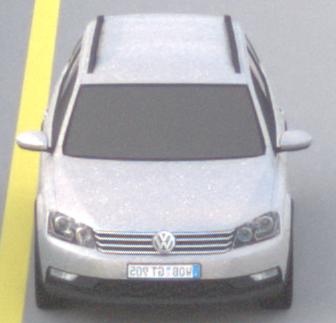
Make: VW
Model: Passat Alltrack 1.8 TSI
Detailed model: Passat (B7) Alltrack
Model produced from: 2012/03
Model produced until: 2013/06
Doors: 5
Color: white
Road condition: dry road
Daytime: sunrise or sunset
Contrast: low contrast